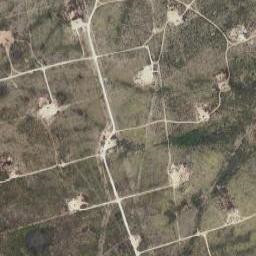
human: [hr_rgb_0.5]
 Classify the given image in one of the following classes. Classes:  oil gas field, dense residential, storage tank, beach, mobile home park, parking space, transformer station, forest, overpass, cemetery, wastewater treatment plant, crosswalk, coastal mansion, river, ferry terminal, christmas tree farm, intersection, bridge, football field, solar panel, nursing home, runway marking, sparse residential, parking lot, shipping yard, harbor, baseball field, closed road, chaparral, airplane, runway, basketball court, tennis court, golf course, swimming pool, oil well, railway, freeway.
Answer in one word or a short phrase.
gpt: oil gas field